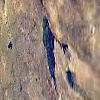
Label: land